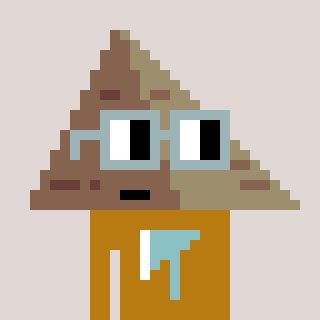
a pixel art character with square dark gray glasses, a pyramid-shaped head and a gold-colored body on a warm background